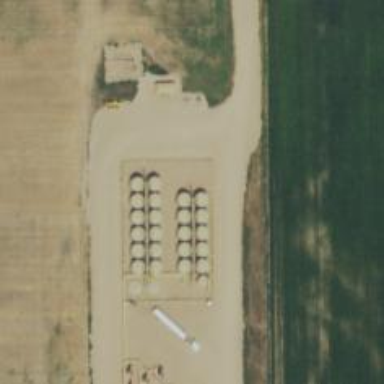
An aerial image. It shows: Storage tank that is man-made.